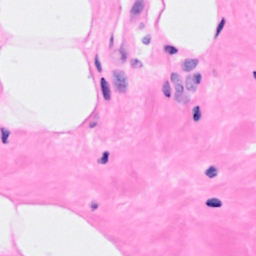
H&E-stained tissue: Breast